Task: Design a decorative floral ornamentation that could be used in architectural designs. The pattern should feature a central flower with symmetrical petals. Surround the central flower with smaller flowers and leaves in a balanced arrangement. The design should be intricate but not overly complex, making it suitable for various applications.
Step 1191:
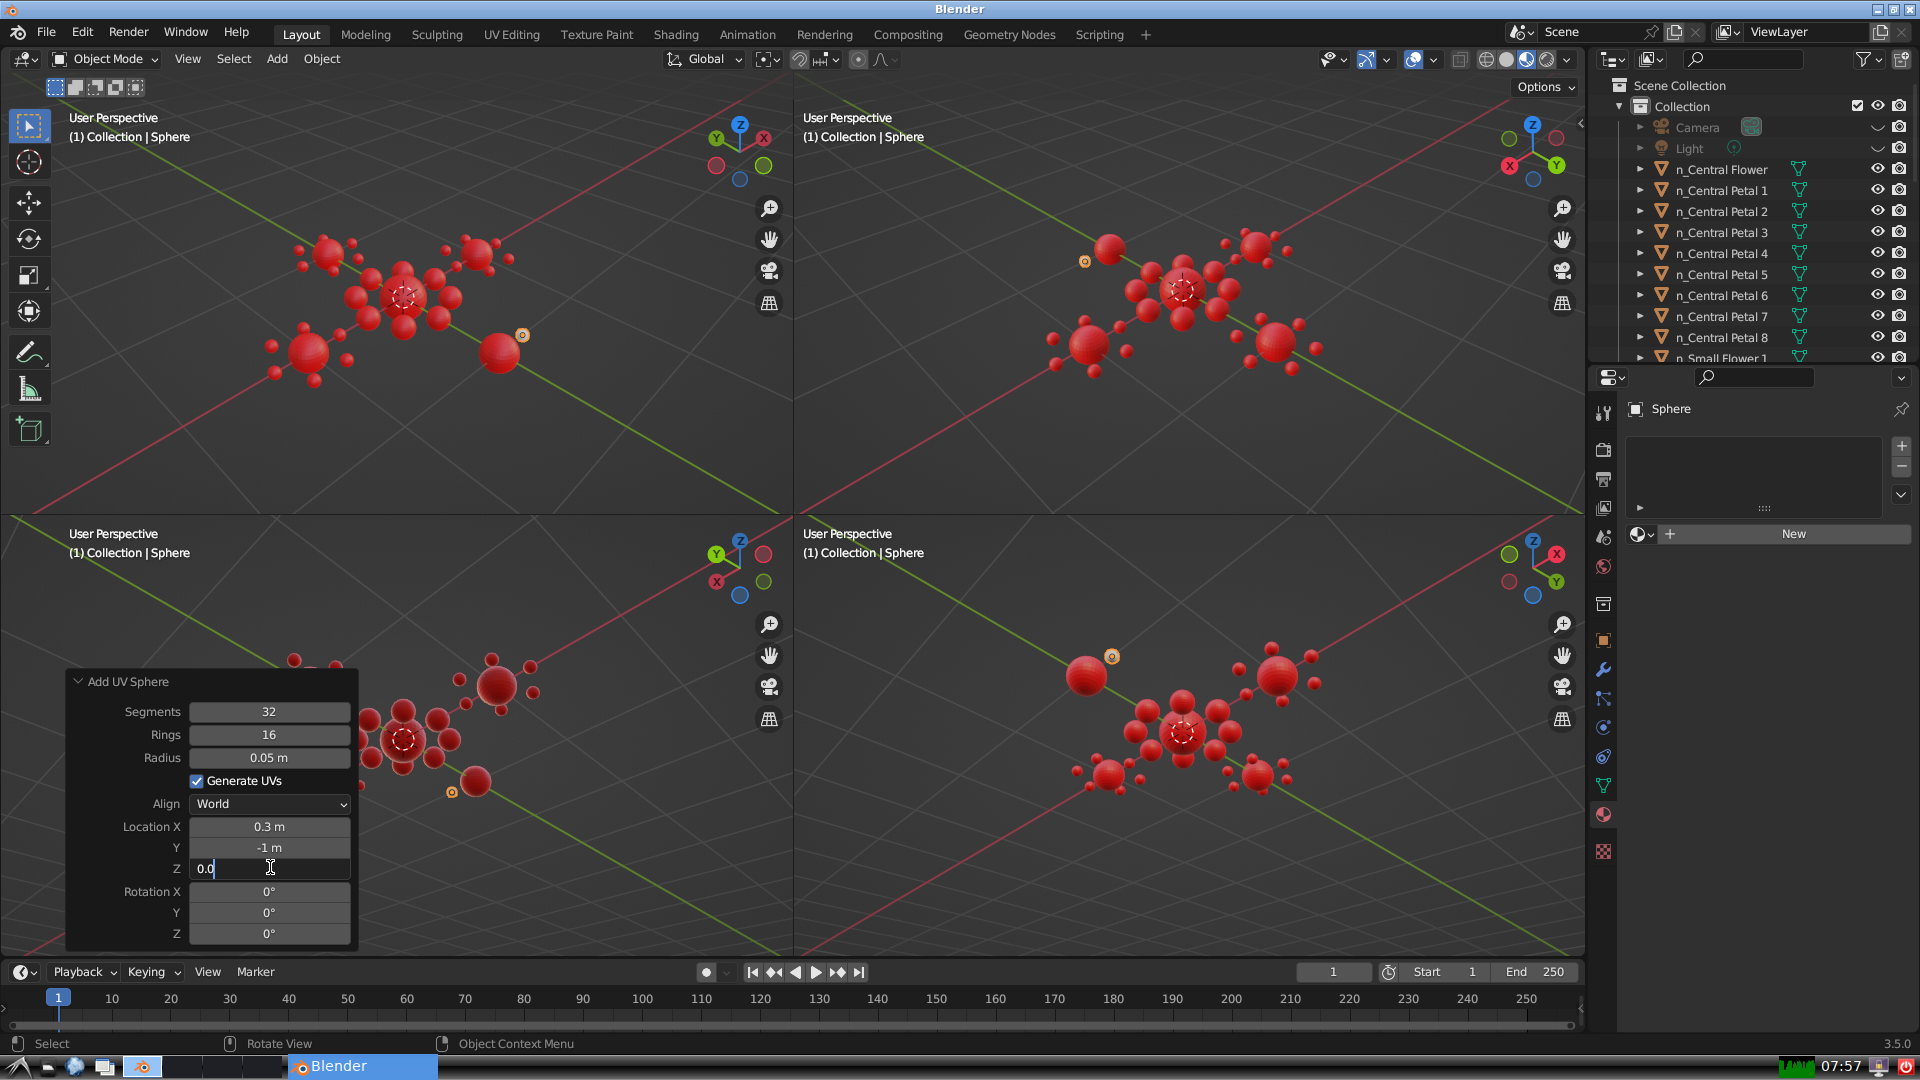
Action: {"key_press": ['Return']}